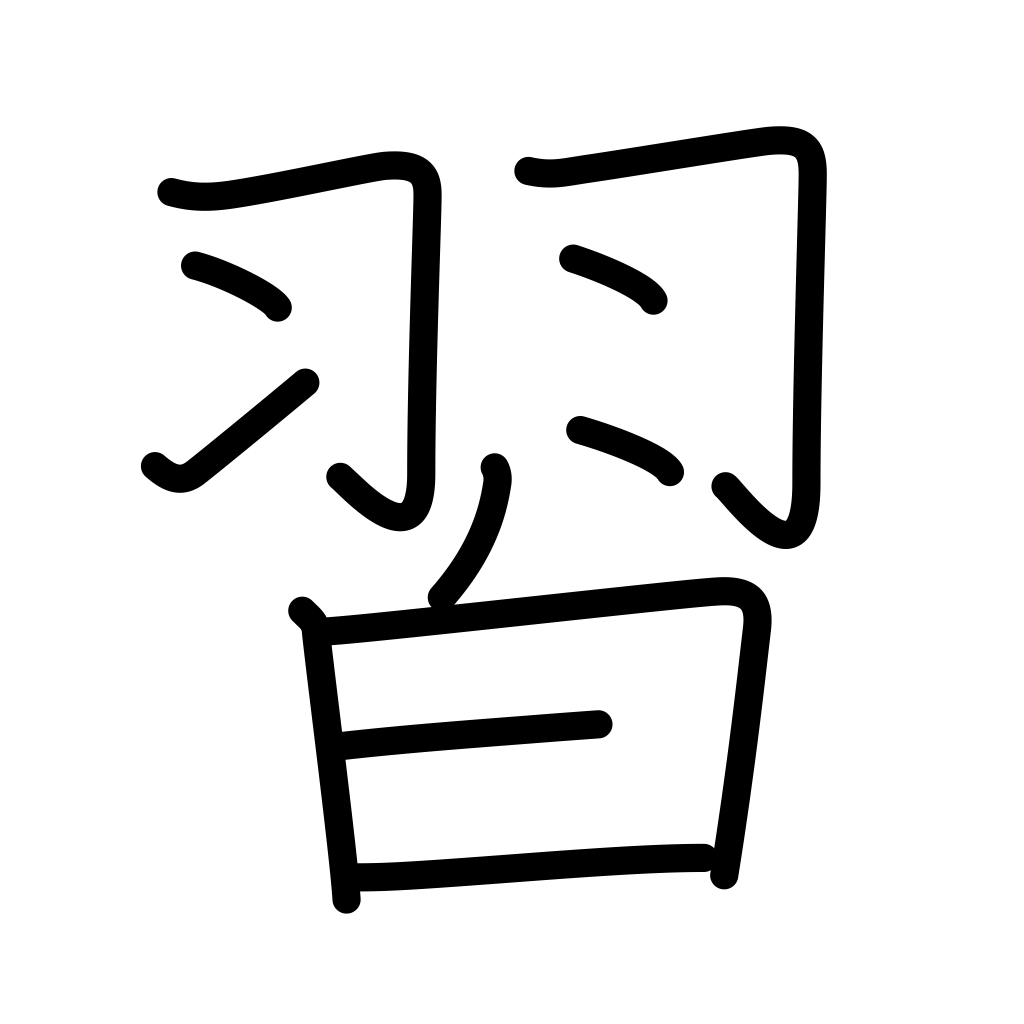
Meaning: learn